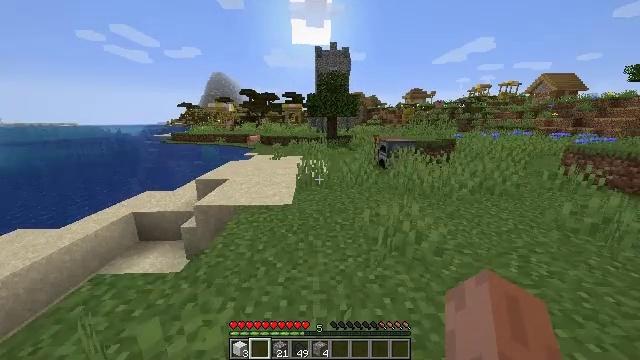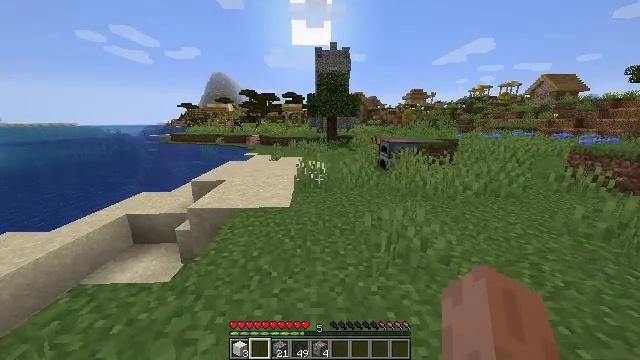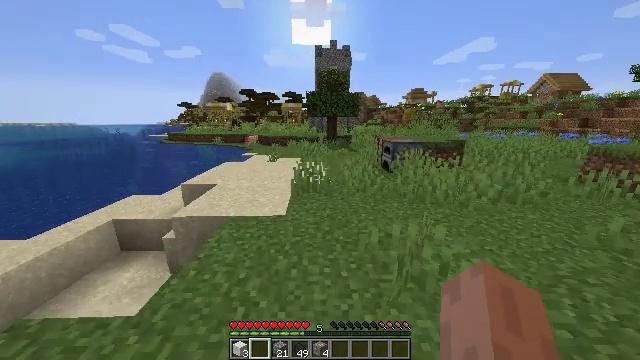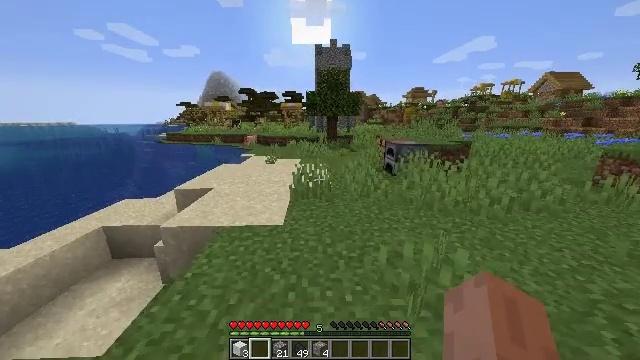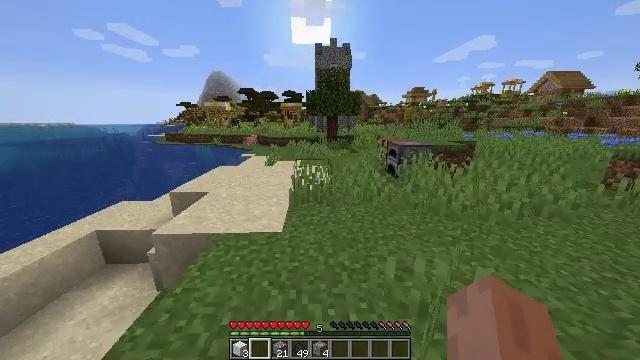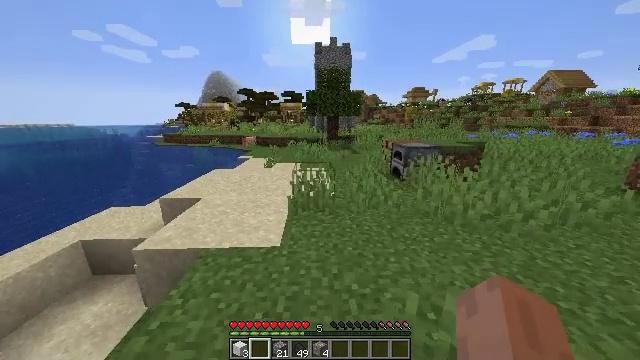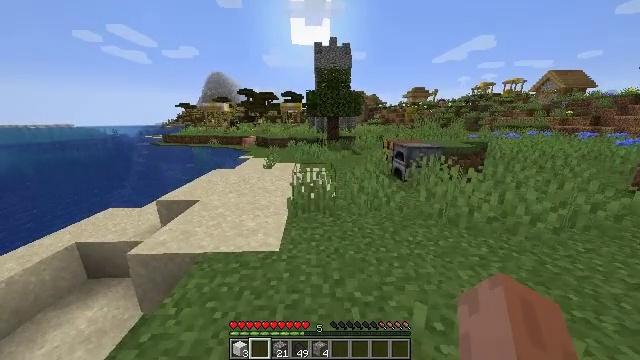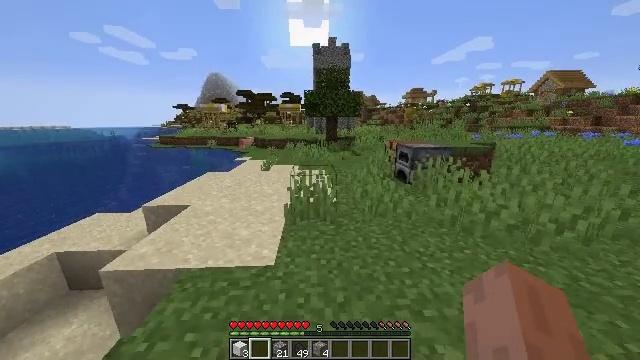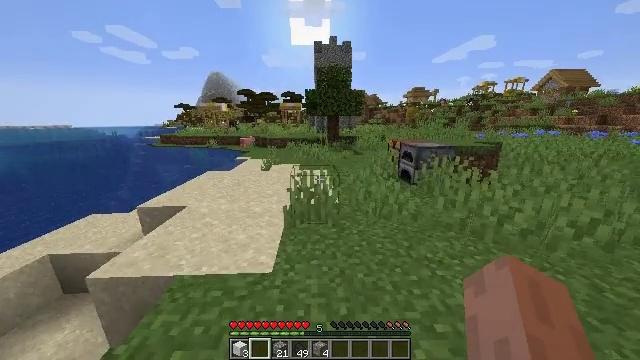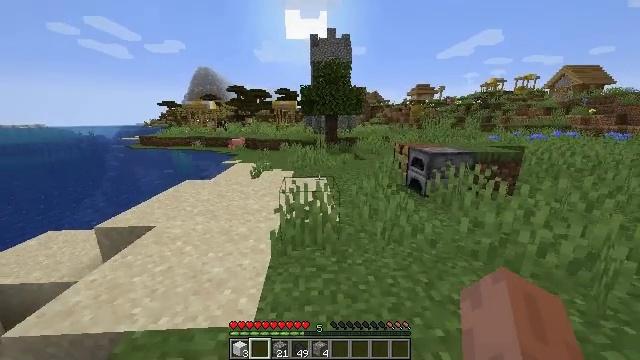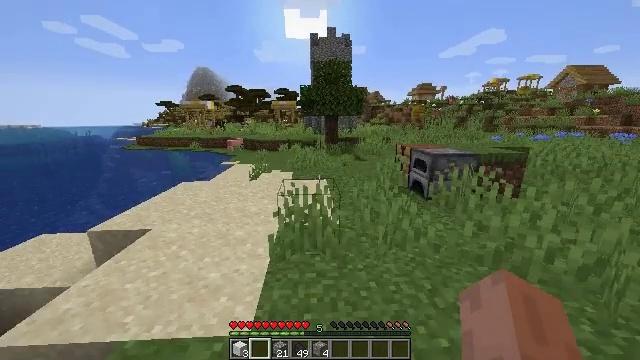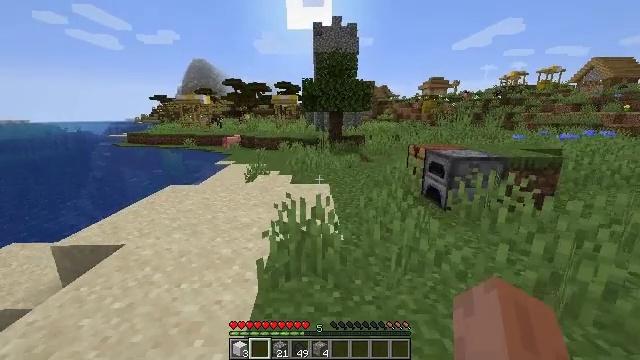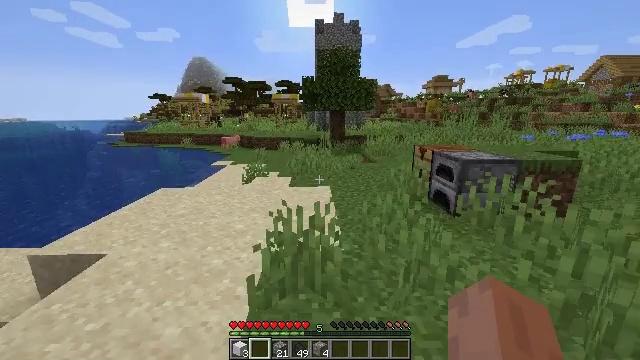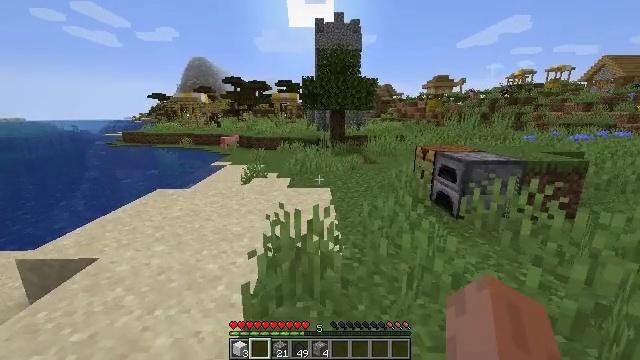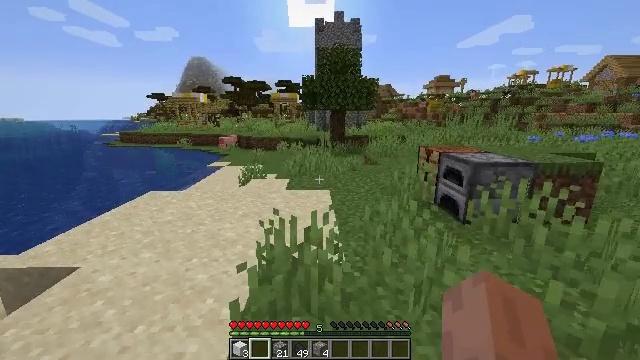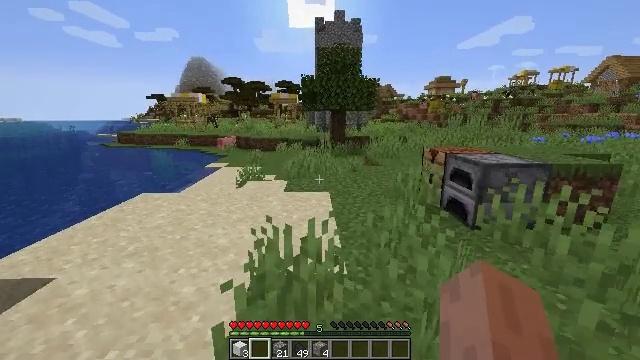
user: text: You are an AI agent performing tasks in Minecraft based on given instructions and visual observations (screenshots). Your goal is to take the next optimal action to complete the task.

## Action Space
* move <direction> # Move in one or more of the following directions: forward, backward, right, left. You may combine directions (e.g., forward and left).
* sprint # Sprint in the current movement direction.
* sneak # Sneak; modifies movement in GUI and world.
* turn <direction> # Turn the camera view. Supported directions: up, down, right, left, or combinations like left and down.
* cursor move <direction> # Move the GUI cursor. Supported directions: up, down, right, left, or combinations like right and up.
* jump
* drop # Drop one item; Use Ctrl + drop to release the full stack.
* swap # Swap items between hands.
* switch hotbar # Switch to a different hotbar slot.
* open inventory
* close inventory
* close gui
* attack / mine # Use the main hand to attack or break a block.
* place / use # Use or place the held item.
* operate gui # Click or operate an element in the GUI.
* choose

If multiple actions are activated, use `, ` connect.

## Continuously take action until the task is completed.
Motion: motion action
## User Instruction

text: Craft cooked mutton using raw mutton and a heat source.
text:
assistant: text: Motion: move forward
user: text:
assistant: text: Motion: move forward
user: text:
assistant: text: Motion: move forward
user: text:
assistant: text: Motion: move forward
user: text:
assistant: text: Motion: move forward
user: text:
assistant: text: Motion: move forward
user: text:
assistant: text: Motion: move forward
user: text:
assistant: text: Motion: move forward
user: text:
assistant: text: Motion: move forward, turn up
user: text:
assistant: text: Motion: move forward
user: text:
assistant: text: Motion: move forward
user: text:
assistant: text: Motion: move forward
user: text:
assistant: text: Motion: move forward
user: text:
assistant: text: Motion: move forward
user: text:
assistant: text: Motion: move forward
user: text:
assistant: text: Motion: move forward, turn right
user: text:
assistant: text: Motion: move forward, turn right
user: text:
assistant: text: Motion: move forward, turn right and down
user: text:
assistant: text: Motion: move forward and move left, turn right and down
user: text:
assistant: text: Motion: move forward and move left, turn right and down
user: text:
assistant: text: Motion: move forward and move left, turn right and down
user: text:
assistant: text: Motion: move forward and move left, turn right and down
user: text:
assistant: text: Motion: move forward and move left, turn right and down
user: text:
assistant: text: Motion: move forward and move left, turn right and down
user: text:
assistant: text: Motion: move forward and move left, turn right
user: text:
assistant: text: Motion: move forward and move left, turn right
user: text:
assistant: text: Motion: no_op
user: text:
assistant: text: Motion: no_op
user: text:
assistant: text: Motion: no_op
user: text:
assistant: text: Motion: turn up